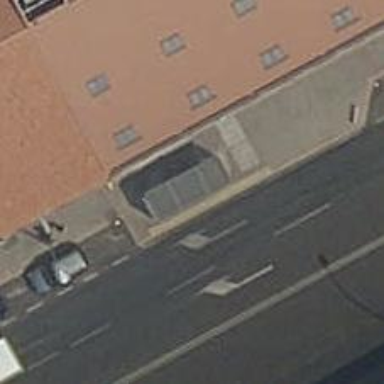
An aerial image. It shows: Bus stop with shelter. It is platform for public transport.